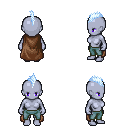
a pixel art fantasy rpg character, female body template, dark elf, purple skin, brown cape, teal pants, white cyan mohawk hairstyle, four views (front, back, left, right), 2x2 character sprite sheet, small pixel art, hard edges, no anti-aliasing